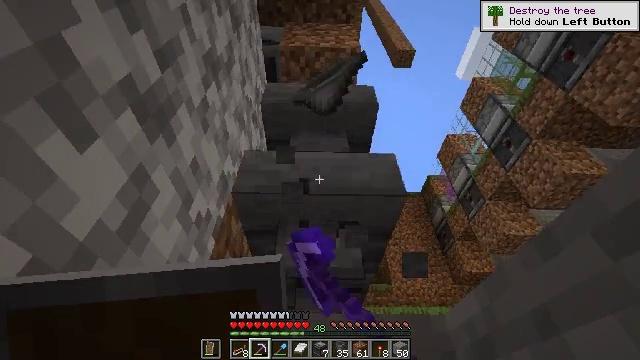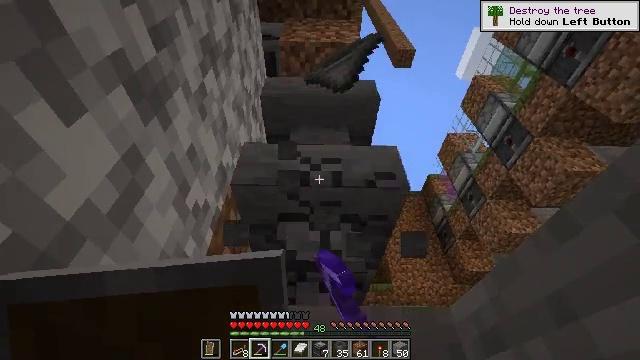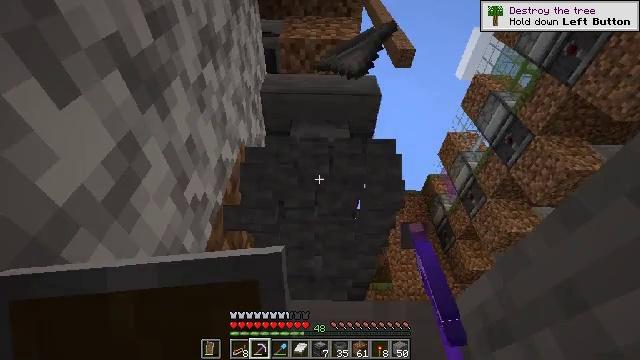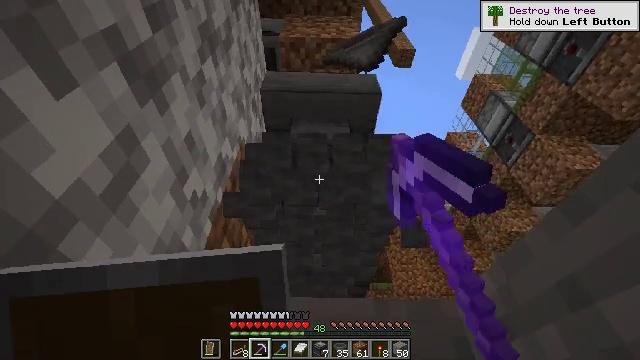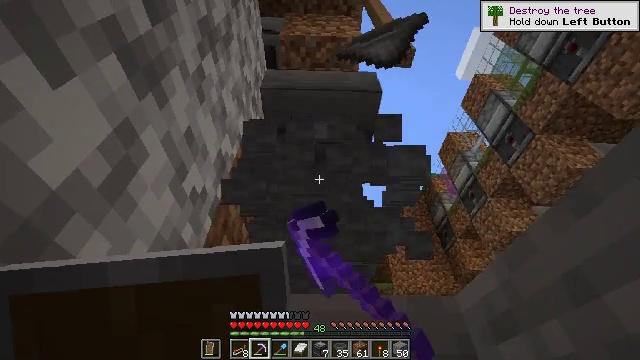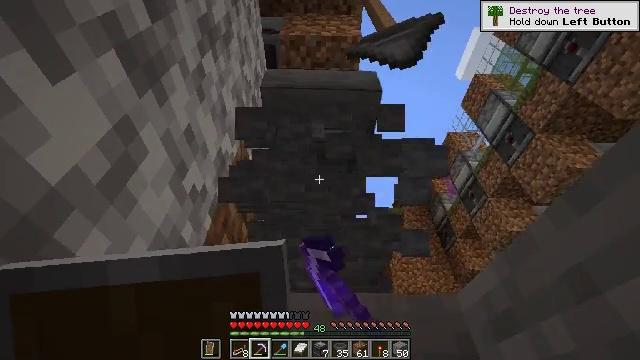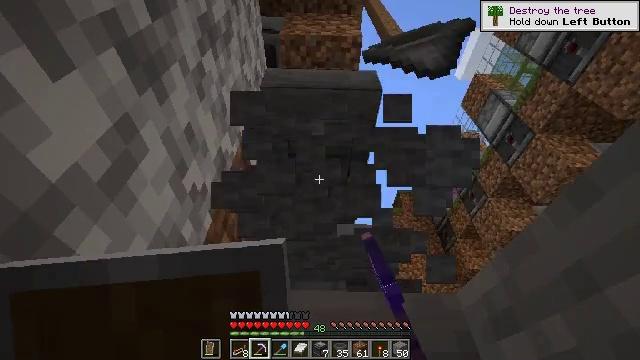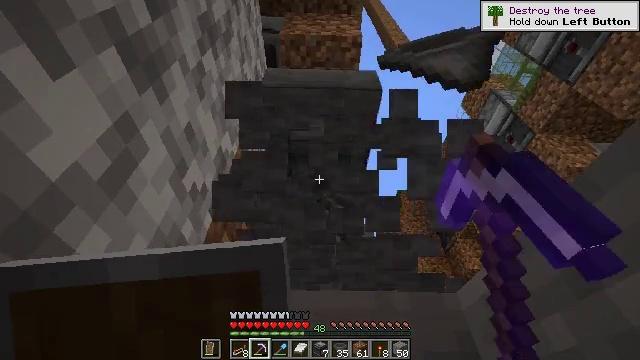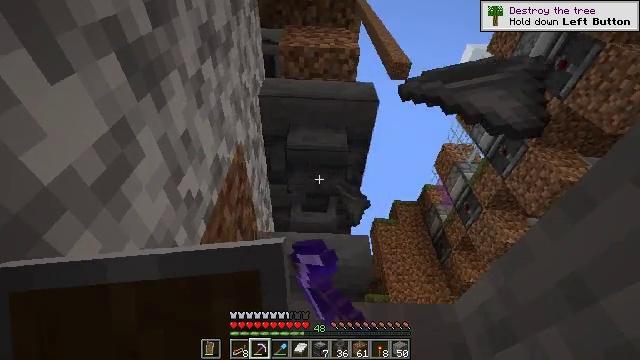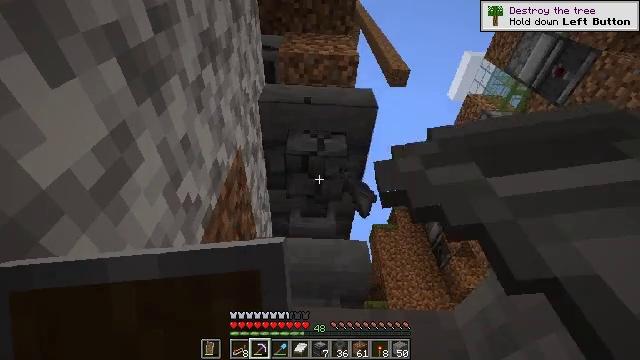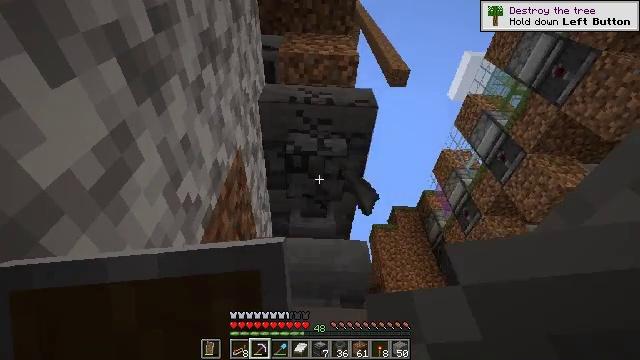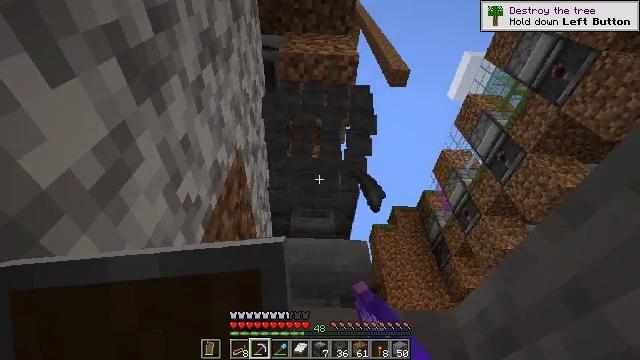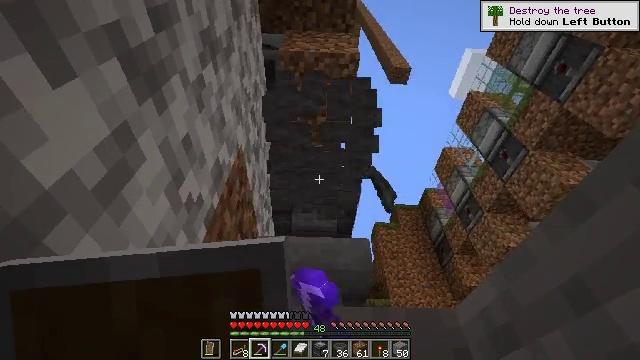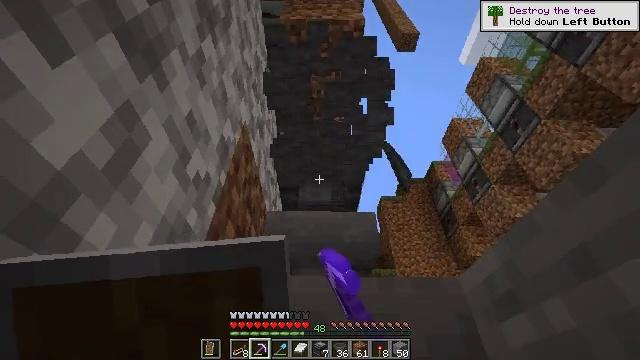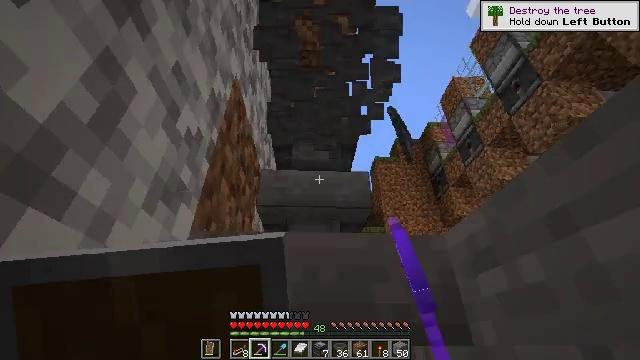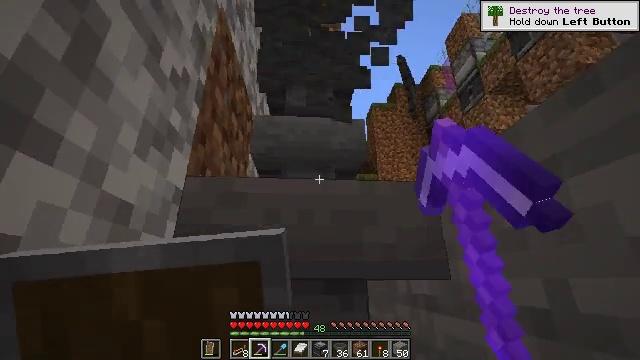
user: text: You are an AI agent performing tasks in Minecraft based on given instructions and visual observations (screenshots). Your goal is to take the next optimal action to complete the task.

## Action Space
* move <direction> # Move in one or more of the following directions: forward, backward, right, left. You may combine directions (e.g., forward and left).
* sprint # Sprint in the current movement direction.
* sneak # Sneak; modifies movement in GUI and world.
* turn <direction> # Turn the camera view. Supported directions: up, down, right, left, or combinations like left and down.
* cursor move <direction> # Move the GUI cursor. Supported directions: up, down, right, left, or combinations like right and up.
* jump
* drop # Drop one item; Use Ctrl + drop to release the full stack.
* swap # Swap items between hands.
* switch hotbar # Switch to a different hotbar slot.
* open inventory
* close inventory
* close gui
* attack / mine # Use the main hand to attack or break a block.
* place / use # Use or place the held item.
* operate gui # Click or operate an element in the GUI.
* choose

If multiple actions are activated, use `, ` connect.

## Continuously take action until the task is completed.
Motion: motion action
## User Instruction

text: Get the hopper into inventory.
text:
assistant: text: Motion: attack / mine
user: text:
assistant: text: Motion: attack / mine
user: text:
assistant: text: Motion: attack / mine
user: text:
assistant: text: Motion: attack / mine
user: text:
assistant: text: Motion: attack / mine
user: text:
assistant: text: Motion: attack / mine
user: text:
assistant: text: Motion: attack / mine
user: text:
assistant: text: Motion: turn right and up, attack / mine
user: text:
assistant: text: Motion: turn up, attack / mine
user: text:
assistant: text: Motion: attack / mine
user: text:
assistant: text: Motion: attack / mine
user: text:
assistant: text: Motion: attack / mine
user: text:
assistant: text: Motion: turn left and down, attack / mine
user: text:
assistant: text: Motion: turn right and down, attack / mine
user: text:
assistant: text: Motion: turn right and down, attack / mine
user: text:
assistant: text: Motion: turn down, attack / mine
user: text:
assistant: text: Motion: turn down, attack / mine
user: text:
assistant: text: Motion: attack / mine
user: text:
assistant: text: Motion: attack / mine
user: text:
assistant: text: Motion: attack / mine
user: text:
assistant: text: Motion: attack / mine
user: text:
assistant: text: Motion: move forward, attack / mine
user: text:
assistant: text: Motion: move forward, turn left and up, attack / mine
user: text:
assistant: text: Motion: move forward, turn up, attack / mine
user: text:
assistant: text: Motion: move forward, attack / mine
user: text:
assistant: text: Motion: move forward, attack / mine
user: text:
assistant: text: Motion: move forward, attack / mine
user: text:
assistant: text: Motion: move forward, attack / mine
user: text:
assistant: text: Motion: turn up, attack / mine
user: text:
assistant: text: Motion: turn up, attack / mine